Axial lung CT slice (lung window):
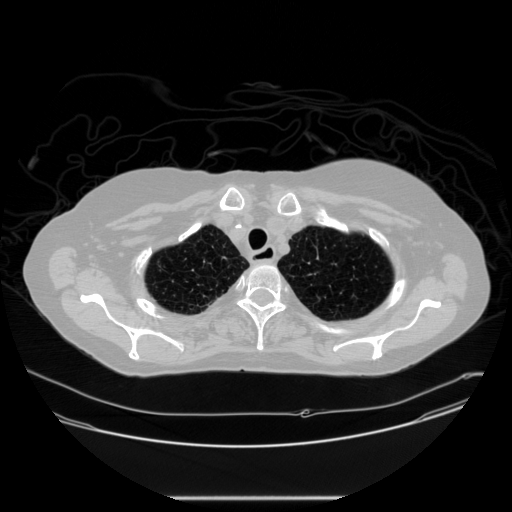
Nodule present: no